Question: I am trying to create a lot of int values and trying to add them in an empty int array, but it's not working. I have added my code as is atm. It should work if you just plug it in. All the problematic parts are commented out.
All I am really trying to do is get it to use perfect colors that I want it to use. so a list of number has been created that represent the colors, and I need to add those colors into an array so i can initialize them with fill. So the question is how do I add all those values into an empty int array.
'''
int rotationCount = 0;
int translateX ;
int translateY ;
int currentTime = 0;
int circlesOrLines ;
int timeLimit ;
int r;
int g;
int b;
//int[] values = new values [];
int maxValue = 226;
int minValue = 75;
int timeIndex = 0;
void setup () {
size(500, 700);
r = 226;
g = 226;
b = 75;
smooth();
background(0);
rectMode(CENTER);
frameRate (10);
noStroke();
fill(r, g, b, 30);
translateX = width/2;
translateY = height/2;
timeLimit = 10000;
circlesOrLines = 0;
currentTime = millis();
//generateColor ();
}
void draw () {
background(80);
/*
timeIndex++;
if (timeIndex >= values.length){
timeIndex = 0;
}
fill(values [timeIndex] , values [timeIndex + 1], values [timeIndex + 2], 30);
*/
fill(r, g, b, 30);
int passedTime = millis() - currentTime;
println (" the passed time is " + passedTime);
translate(translateX % width, translateY % height);
translateX += 3 % width;
translateY += 3 % height;
rotationCount += (PI/2008);
if (passedTime < timeLimit) {
makeCircles ();
}
else {
if (passedTime >=20000)
{
passedTime = 0;
currentTime = millis();
}
makeLines ();
}
}
void makeCircles () {
for (int i = 0; i < 25; i++) {
rotate (rotationCount);
ellipse(i+7, i % width, 100, height/2);
}
}
void makeLines () {
for (int i = 0; i < 25; i++) {
rotate (rotationCount);
rect(i+7, i % width, 100, height/2);
}
}
/*
void generateColor () {
for (g=g; g>minValue; g--)
{
values.push (r,g,b);
}
for (r=r; r>minValue; r--)
{
values.push (r,g,b);
}
for (b=b; b<maxValue; b++)
{
values.push (r,g,b);
}
for (g=g; g<maxValue; g++)
{
values.push (r,g,b);
}
for (r=r; r<maxValue; r++)
{
values.push (r,g,b);
}
for (b=b; b>minValue; b--)
{
values.push (r,g,b);
}
}
*/
'''
EDIT--------
THE JAVASCRIPT MODE :

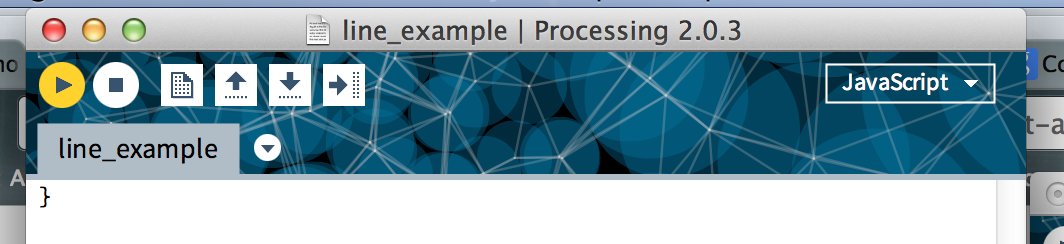
Answer: I've pasted a working solution. There were a few errors in your code.
First, make sure you declare things that you use. You use 'values' in your code but you crossed off the declaration. Javascript will allow calls to a null object, which is why you were calling '.push()' on your object and it was compiling but not working.
Second, keep the colors as 'color' objects and use ArrayList to store them. It is easier to manage and will allow you to move between Java and Javascript versions of Processing with less trouble (the .push() method does not exist on an array in Java).
Lastly, when you were looking up the color with your call to 'fill()' you were using timeIndex, which was not the same length as the array of colors, thus causing an exception. I've changed the lookup to use frameCount and the modulo of the ArrayList length to keep it oscillating through the colors but also prevent out of bounds errors.
The results looks very nice. Good job.
'''
int rotationCount = 0;
int translateX ;
int translateY ;
int currentTime = 0;
int circlesOrLines ;
int timeLimit ;
int r;
int g;
int b;
ArrayList values;
int maxValue = 226;
int minValue = 75;
int timeIndex = 0;
void setup () {
size(500, 700);
r = 226;
g = 226;
b = 75;
smooth();
background(0);
rectMode(CENTER);
frameRate (10);
noStroke();
fill(r, g, b, 30);
translateX = width/2;
translateY = height/2;
timeLimit = 10000;
circlesOrLines = 0;
currentTime = millis();
values = new ArrayList();
generateColor ();
}
void draw () {
background(80);
fill( values.get( frameCount % values.size()));
int passedTime = millis() - currentTime;
translate(translateX % width, translateY % height);
translateX += 3 % width;
translateY += 3 % height;
rotationCount += (PI/2008);
if (passedTime < timeLimit) {
makeCircles ();
}
else {
if (passedTime >=20000)
{
passedTime = 0;
currentTime = millis();
}
makeLines ();
}
}
void makeCircles () {
for (int i = 0; i < 25; i++) {
rotate (rotationCount);
ellipse(i+7, i % width, 100, height/2);
}
}
void makeLines () {
for (int i = 0; i < 25; i++) {
rotate (rotationCount);
rect(i+7, i % width, 100, height/2);
}
}
void generateColor ()
{
for (g=g; g>minValue; g--)
{
values.add (color(r,g,b,30));
}
for (r=r; r>minValue; r--)
{
values.add (color(r,g,b,30));
}
for (b=b; b<maxValue; b++)
{
values.add (color(r,g,b,30));
}
for (g=g; g<maxValue; g++)
{
values.add (color(r,g,b,30));
}
for (r=r; r<maxValue; r++)
{
values.add (color(r,g,b,30));
}
for (b=b; b>minValue; b--)
{
values.add (color(r,g,b,30));
}
}
'''